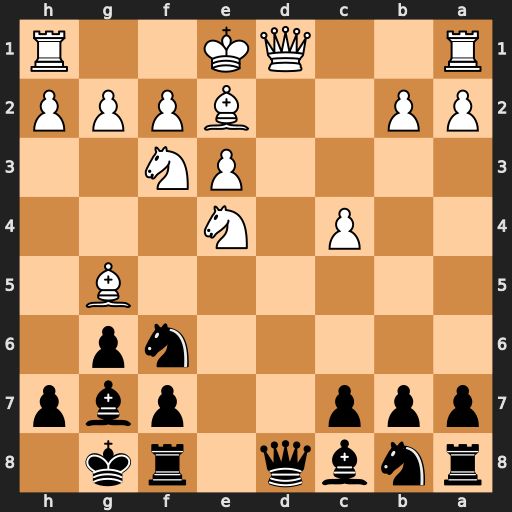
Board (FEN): rnbq1rk1/ppp2pbp/5np1/6B1/2P1N3/4PN2/PP2BPPP/R2QK2R
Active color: b
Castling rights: KQ
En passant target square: -
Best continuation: Qxd1+ Rxd1 Nxe4